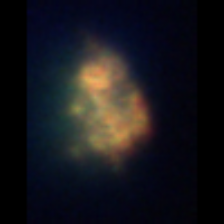
Taxon: Unknown_detritus
Group: Unknown